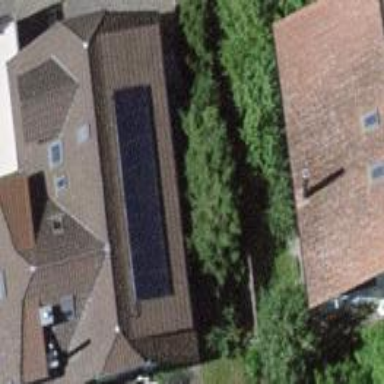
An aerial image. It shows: Solar power generator with photovoltaic panels.